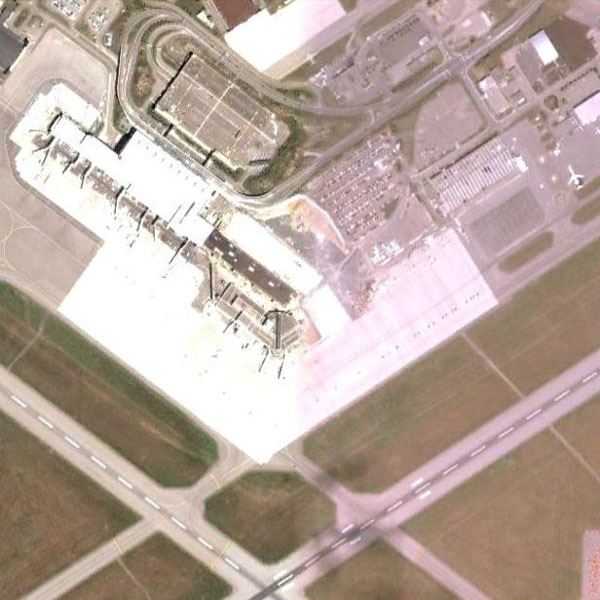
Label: Airport